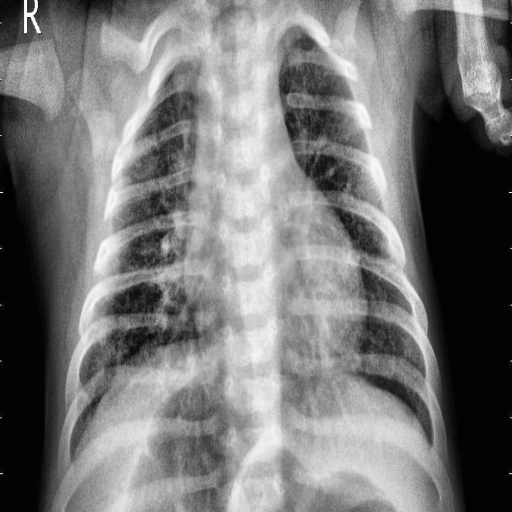
Finding: PNEUMONIA